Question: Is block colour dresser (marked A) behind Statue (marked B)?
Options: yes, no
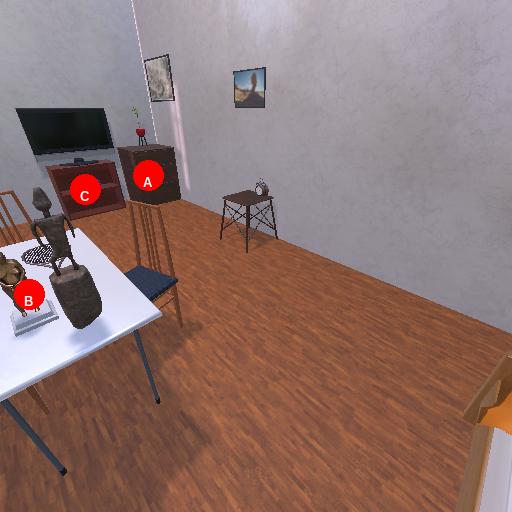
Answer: yes